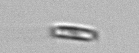
Label: pennate